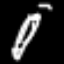
Label: pencil